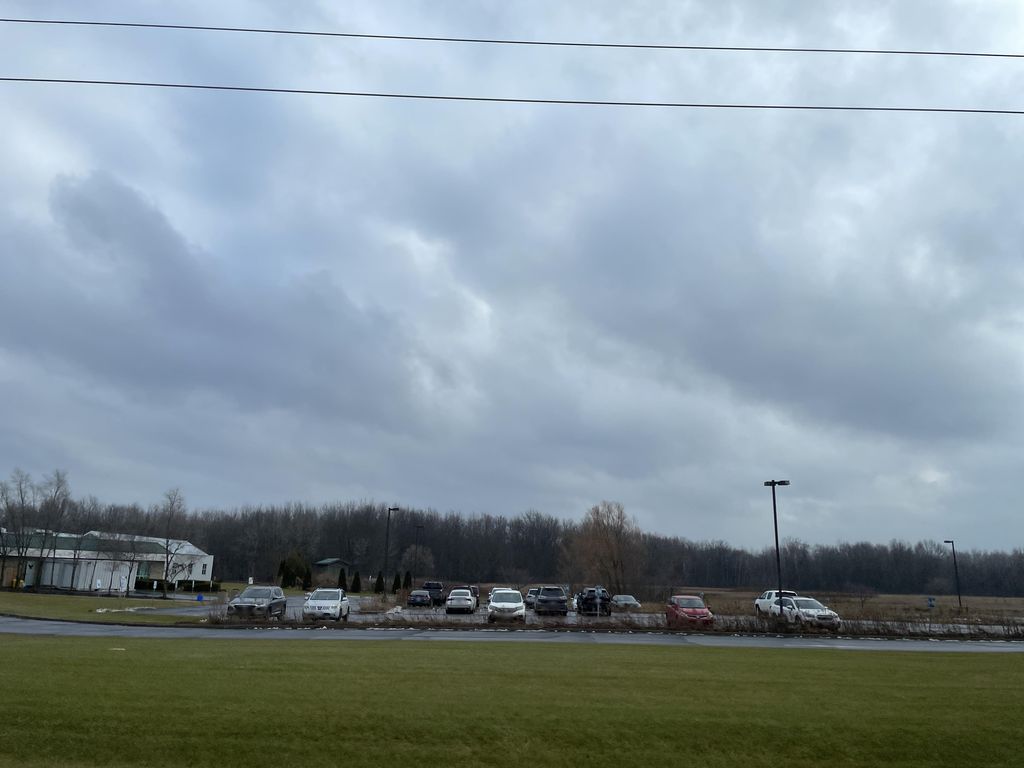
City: kitchener-waterloo